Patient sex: F
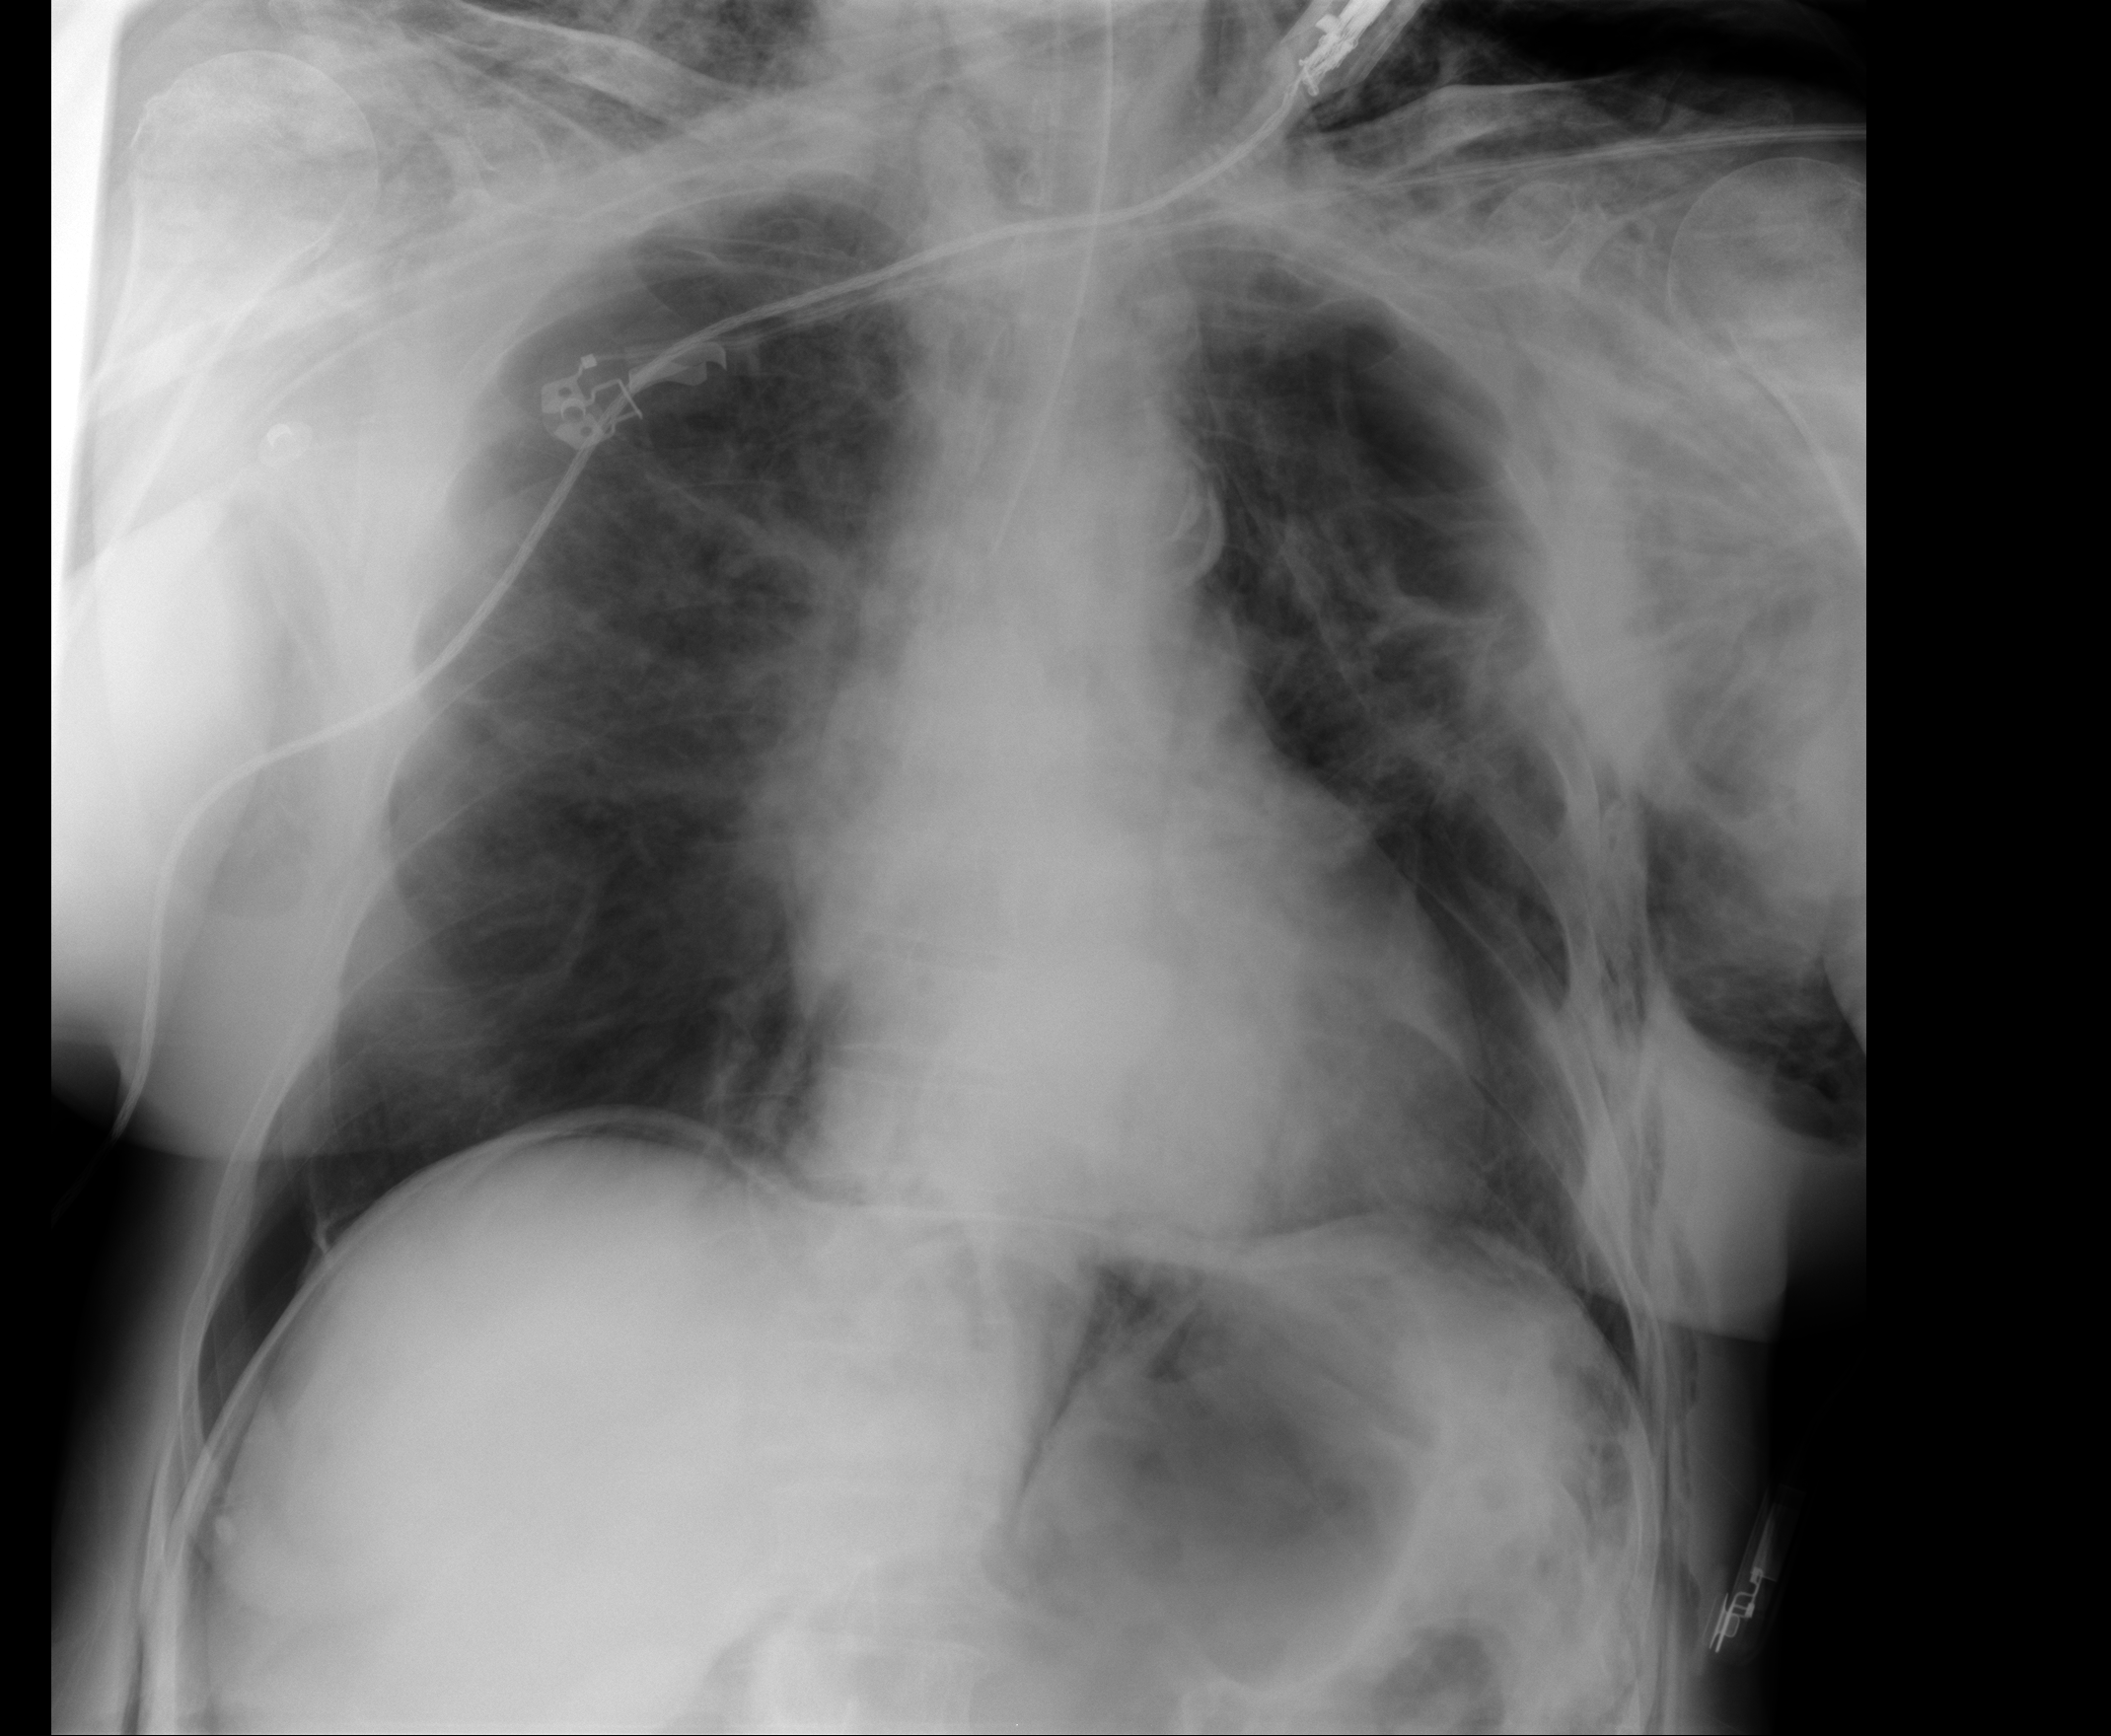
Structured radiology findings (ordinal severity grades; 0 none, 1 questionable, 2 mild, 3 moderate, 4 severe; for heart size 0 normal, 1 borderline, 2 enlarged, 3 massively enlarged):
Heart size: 1
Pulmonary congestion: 2
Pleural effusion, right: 0
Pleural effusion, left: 0
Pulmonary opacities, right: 0
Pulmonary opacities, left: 0
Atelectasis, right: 2
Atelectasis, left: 2